Question: I want to create a row for one table, but update a column in another table, for this I'm using both 'update()' and 'create()', but it keeps ending up in the same error, no matter how I put it down.

'''
public function createuserinfo(Request $request)
{
$user = Auth::user();
$userupdate = User::update([
'status' => '1'
]);
$infocreate = Personal::create([
'user_id' => Auth::user()->id,
'first_name' => $request->first_name,
'last_name' => $request->last_name,
'email' => $request->email,
'password' => $request->password,
'address' => $request->address,
'zipcode' => $request->zipcode,
'city' => $request->city,
'phone_number' => $request->phone_number,
'ss_number' => $request->ss_number,
'document_number' => $request->document_number,
'license_number' => $request->license_number,
'expiration_date' => $request->expiration_date,
'employer' => $request->employer,
'jobtitle' => $request->jobtitle,
'contract' => $request->contract,
'start_date' => $request->start_date,
'general_practitioner' => $request->general_practitioner,
'dentist' => $request->dentist,
'health_insurance' => $request->health_insurance,
'contact_one_name' => $request->contact_one_name,
'contact_one_relation' => $request->contact_one_relation,
'contact_one_address' => $request->contact_one_address,
'contact_one_zipcode' => $request->contact_one_zipcode,
'contact_one_city' => $request->contact_one_city,
'contact_one_phone_number' => $request->contact_one_phone_number,
'contact_two_name' => $request->contact_two_name,
'contact_two_relation' => $request->contact_two_relation,
'contact_two_address' => $request->contact_two_address,
'contact_two_zipcode' => $request->contact_two_zipcode,
'contact_two_city' => $request->contact_two_city,
'contact_two_phone_number' => $request->contact_two_phone_number
]);
return $userupdate . $infocreate . redirect()->route('users.details');
}
'''
I need it to redirect to the user details page and have their information added/altered. I hope someone will be able to help me with this problem.
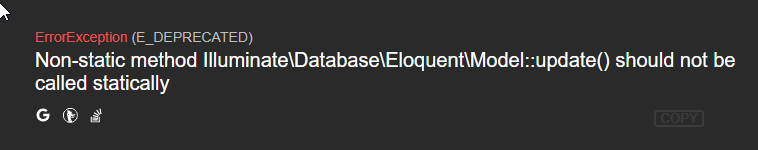
Answer: Maybe try this
'''
public function createuserinfo(Request $request)
{
$user = Auth::user();
$userupdate = $user->update([
'status' => '1'
]);
$infocreate = Personal::create([
'user_id' => $user->id,
'first_name' => $request->first_name,
'last_name' => $request->last_name,
'email' => $request->email,
'password' => $request->password,
'address' => $request->address,
'zipcode' => $request->zipcode,
'city' => $request->city,
'phone_number' => $request->phone_number,
'ss_number' => $request->ss_number,
'document_number' => $request->document_number,
'license_number' => $request->license_number,
'expiration_date' => $request->expiration_date,
'employer' => $request->employer,
'jobtitle' => $request->jobtitle,
'contract' => $request->contract,
'start_date' => $request->start_date,
'general_practitioner' => $request->general_practitioner,
'dentist' => $request->dentist,
'health_insurance' => $request->health_insurance,
'contact_one_name' => $request->contact_one_name,
'contact_one_relation' => $request->contact_one_relation,
'contact_one_address' => $request->contact_one_address,
'contact_one_zipcode' => $request->contact_one_zipcode,
'contact_one_city' => $request->contact_one_city,
'contact_one_phone_number' => $request->contact_one_phone_number,
'contact_two_name' => $request->contact_two_name,
'contact_two_relation' => $request->contact_two_relation,
'contact_two_address' => $request->contact_two_address,
'contact_two_zipcode' => $request->contact_two_zipcode,
'contact_two_city' => $request->contact_two_city,
'contact_two_phone_number' => $request->contact_two_phone_number
]);
return $userupdate . $infocreate . redirect()->route('users.details');
}
'''